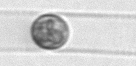
Label: Dactyliosolen_blavyanus